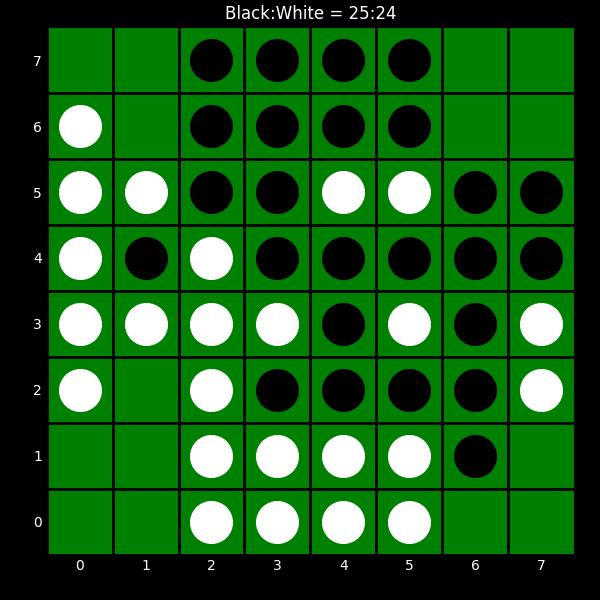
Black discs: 25
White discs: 24